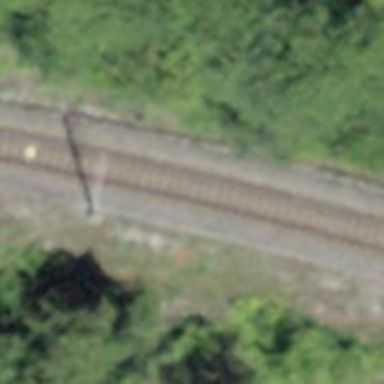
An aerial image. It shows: Railway track with contact lines for electrification.